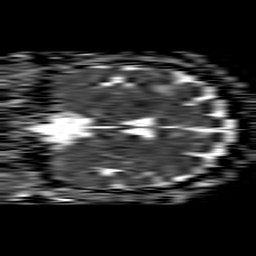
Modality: ADC
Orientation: coronal
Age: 48
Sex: female
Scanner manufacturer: philips
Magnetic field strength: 1.5 T
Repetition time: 4.6 s
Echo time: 0.08631 s